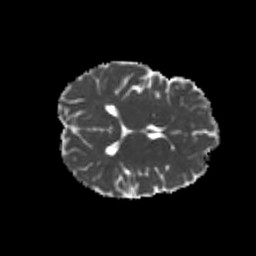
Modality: MD
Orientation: axial
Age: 20
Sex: female
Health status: healthy
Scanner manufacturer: philips
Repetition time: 7.393 s
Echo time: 0.08599 s